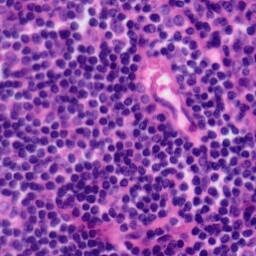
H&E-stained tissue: Tonsil